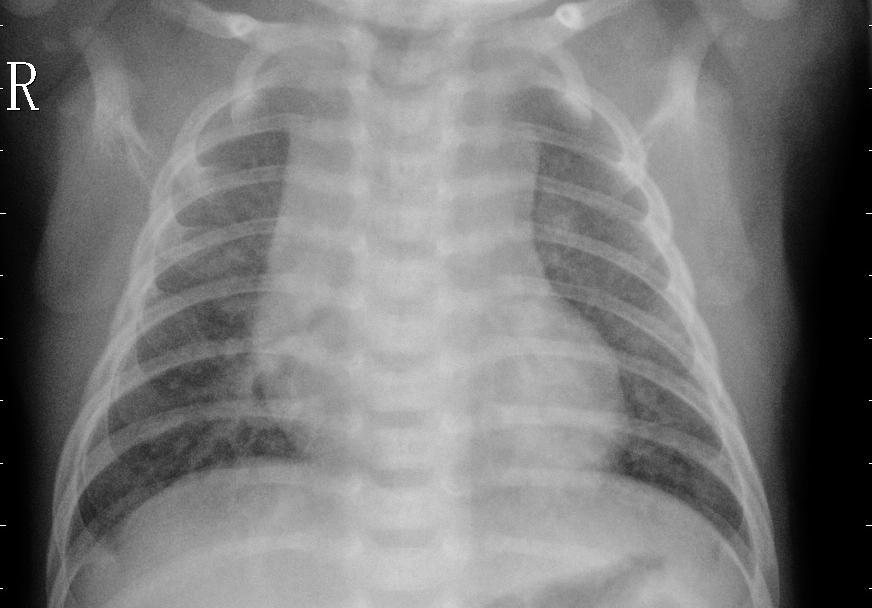
Diagnosis: PNEUMONIA